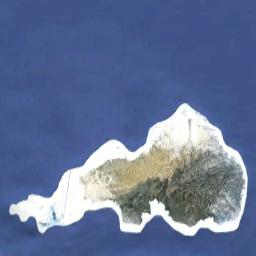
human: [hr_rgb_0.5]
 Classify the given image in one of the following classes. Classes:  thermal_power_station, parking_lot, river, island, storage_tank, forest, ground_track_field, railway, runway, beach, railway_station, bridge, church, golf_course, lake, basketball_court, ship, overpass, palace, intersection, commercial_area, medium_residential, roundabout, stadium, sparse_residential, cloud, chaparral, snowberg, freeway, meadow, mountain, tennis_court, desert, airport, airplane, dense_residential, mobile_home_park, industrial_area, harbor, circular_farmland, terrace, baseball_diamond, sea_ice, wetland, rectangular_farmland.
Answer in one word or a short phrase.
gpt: island